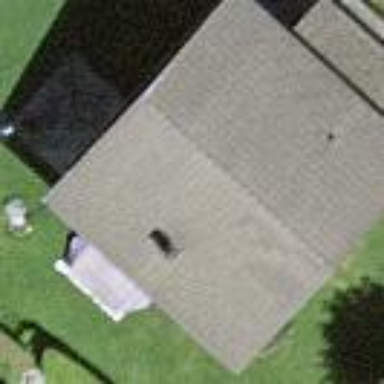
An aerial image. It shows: Simple house.